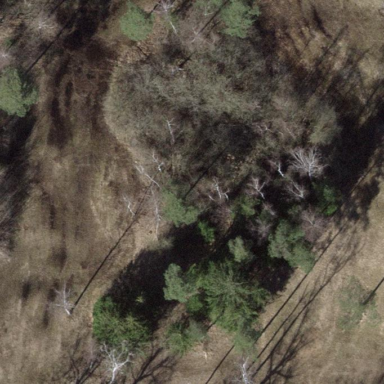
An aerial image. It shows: Mixed woodland with various types of leaves.